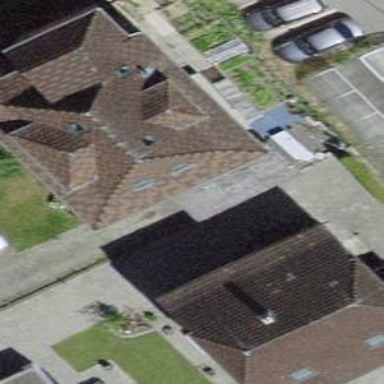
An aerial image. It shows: Building with hipped roof shape.